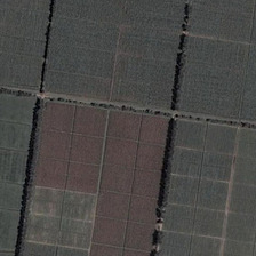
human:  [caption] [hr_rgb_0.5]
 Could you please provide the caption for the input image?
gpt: roads with trees growing along divide the farmland into six parts  one of which is red while others is green .

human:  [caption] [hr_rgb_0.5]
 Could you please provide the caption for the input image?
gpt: One of the six fields is red and the rest is dark green.

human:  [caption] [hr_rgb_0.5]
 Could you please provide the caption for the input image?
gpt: here we can see rectangular dark blue and red fields .

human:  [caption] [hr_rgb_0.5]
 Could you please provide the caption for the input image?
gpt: One of six parts of the farmland is red and the other is dark green.

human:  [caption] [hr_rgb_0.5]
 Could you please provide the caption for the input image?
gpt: two parallel lines of green trees are in a piece of farmland .